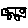
Label: car